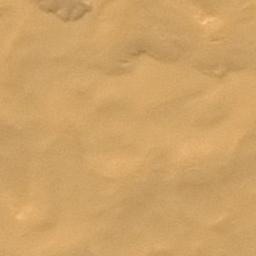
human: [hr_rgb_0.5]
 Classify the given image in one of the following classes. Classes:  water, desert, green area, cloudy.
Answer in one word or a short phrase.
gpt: desert